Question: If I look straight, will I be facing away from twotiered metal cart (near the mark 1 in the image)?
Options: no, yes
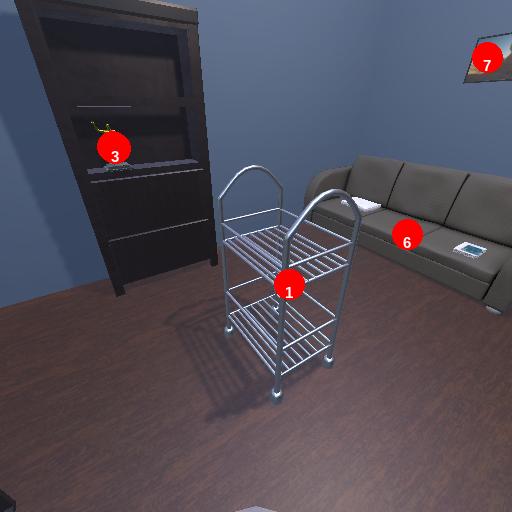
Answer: no